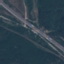
Land use / land cover: Highway